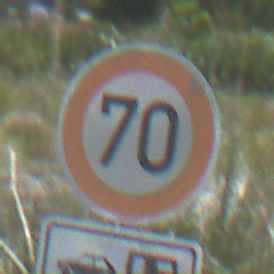
Verkehrszeichen: Geschwindigkeit70
Zusatzzeichen unten: Entfernungsangaben1
Umgebung: Outdoor, Nature
Tageszeit: Midday
Wetter: PartlyCloudy
Licht: Natural
Jahreszeit: NotSpecified
Kontrast: HighContrast